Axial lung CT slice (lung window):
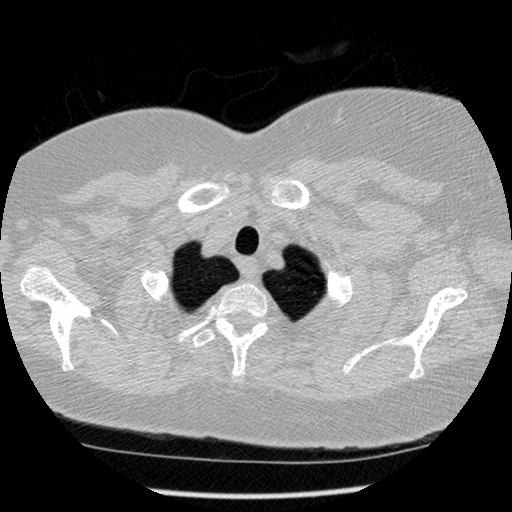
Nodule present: no